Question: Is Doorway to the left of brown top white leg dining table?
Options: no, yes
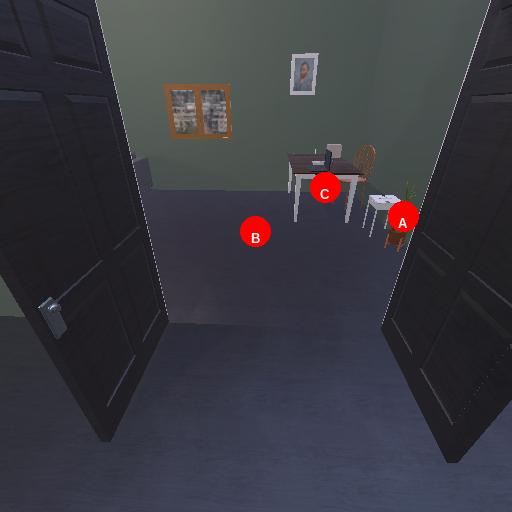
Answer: no